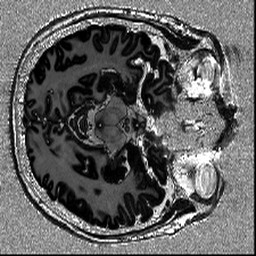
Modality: MP2RAGE
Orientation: axial
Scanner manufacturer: siemens
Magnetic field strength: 6.98 T
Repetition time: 4.75 s
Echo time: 0.00277 s